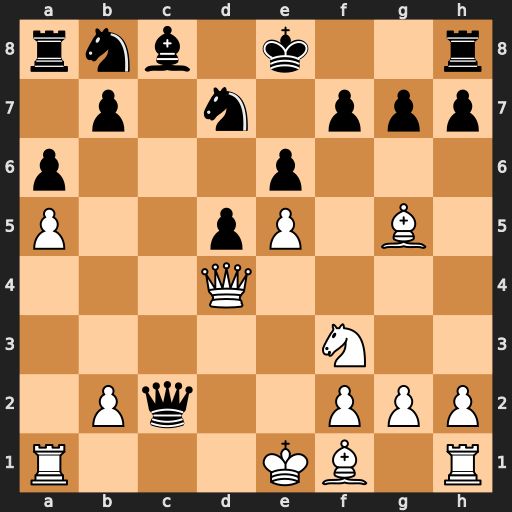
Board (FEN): rnb1k2r/1p1n1ppp/p3p3/P2pP1B1/3Q4/5N2/1Pq2PPP/R3KB1R
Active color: w
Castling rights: KQkq
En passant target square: -
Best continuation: Rc1 Nc6 Rxc2 Nxd4 Nxd4